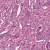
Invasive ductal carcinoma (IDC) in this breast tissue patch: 1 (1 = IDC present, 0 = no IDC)